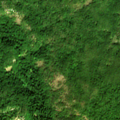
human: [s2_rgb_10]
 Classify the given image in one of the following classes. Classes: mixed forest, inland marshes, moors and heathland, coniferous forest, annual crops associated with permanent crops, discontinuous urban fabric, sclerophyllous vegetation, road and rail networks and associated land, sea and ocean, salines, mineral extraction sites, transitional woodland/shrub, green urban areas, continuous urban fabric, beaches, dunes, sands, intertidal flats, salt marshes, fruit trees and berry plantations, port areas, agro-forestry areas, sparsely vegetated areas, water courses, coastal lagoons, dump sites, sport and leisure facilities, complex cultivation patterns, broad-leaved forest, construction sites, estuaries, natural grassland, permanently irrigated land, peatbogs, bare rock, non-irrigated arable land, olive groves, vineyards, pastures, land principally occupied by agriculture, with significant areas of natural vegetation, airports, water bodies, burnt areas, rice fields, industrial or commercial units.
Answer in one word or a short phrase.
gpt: broad-leaved forest